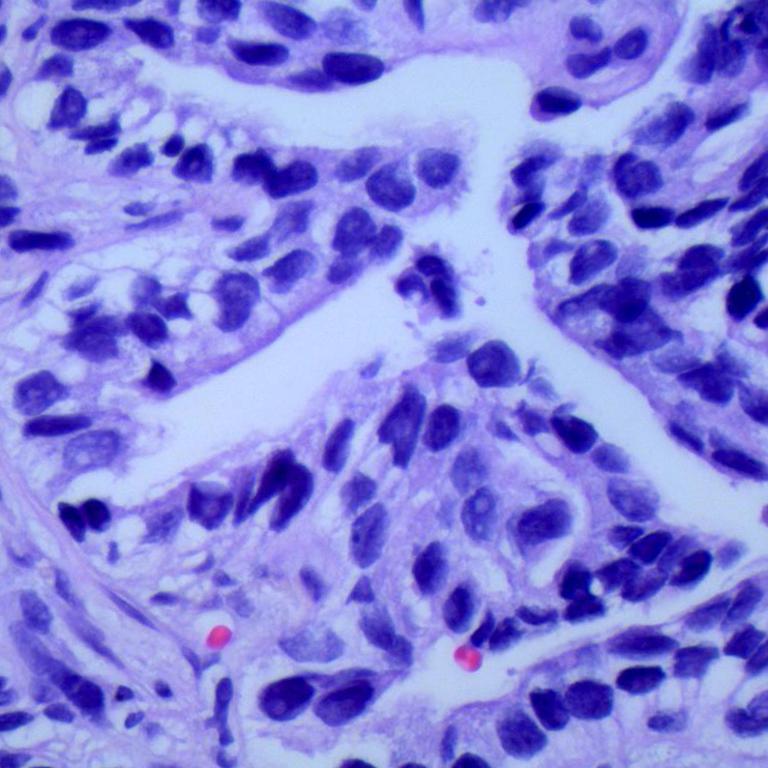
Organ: lung
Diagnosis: adenocarcinomas